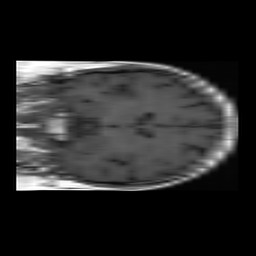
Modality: T1w
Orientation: coronal
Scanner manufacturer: ge
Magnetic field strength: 1.5 T
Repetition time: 0.394 s
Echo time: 0.00764 s